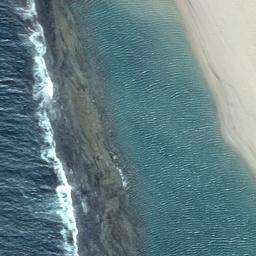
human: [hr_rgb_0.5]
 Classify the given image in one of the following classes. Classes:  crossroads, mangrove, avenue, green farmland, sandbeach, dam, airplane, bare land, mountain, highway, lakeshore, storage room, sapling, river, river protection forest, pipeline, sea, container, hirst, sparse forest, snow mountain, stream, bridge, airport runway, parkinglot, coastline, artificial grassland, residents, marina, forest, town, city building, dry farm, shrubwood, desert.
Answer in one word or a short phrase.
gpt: coastline